Interaction volume radius: 5 \u00c5
Interaction volume height: 30 \u00c5
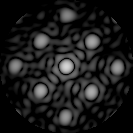
Disorder parameter: 0.1245